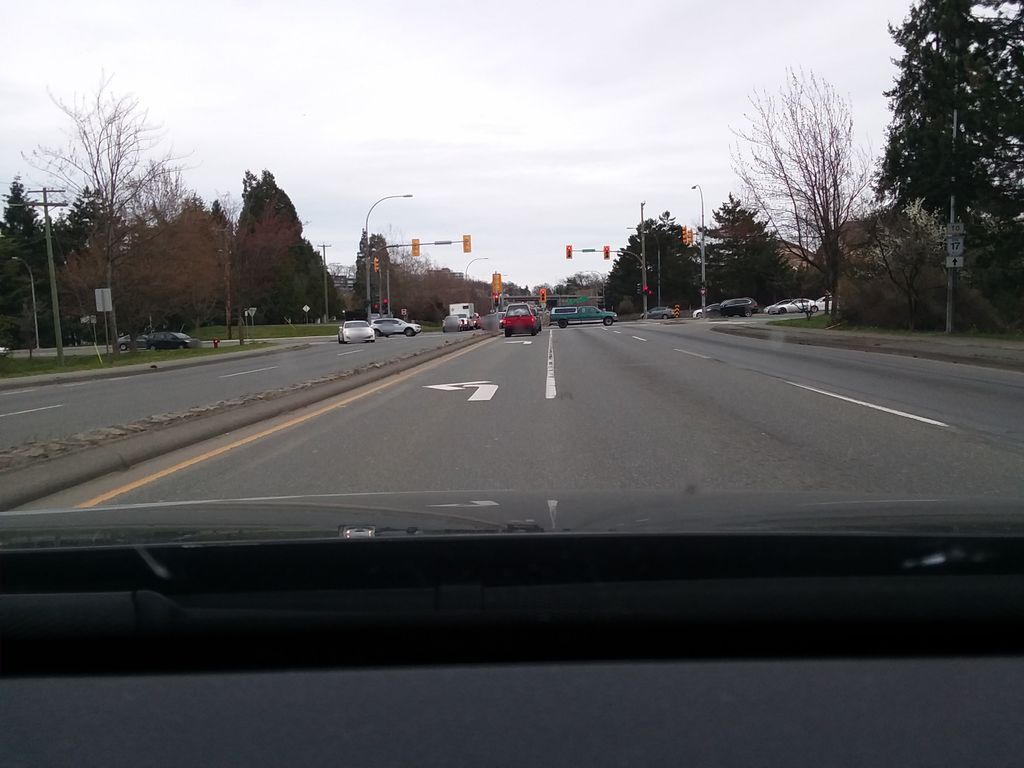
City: victoria